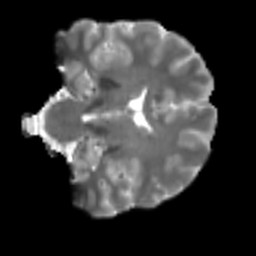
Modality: T2w
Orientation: coronal
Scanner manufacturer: siemens
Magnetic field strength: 3 T
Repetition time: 4 s
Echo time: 0.0594 s